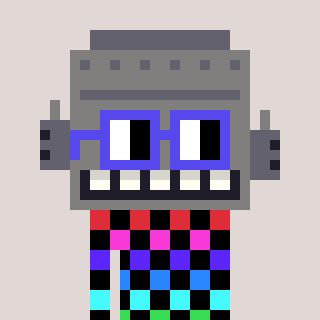
a pixel art character with square blue glasses, a robot-shaped head and a orange-colored body on a warm background